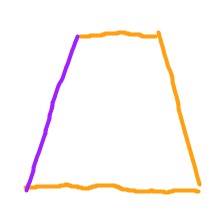
Shape: trapezoid